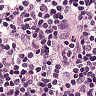
Metastatic tissue present: no